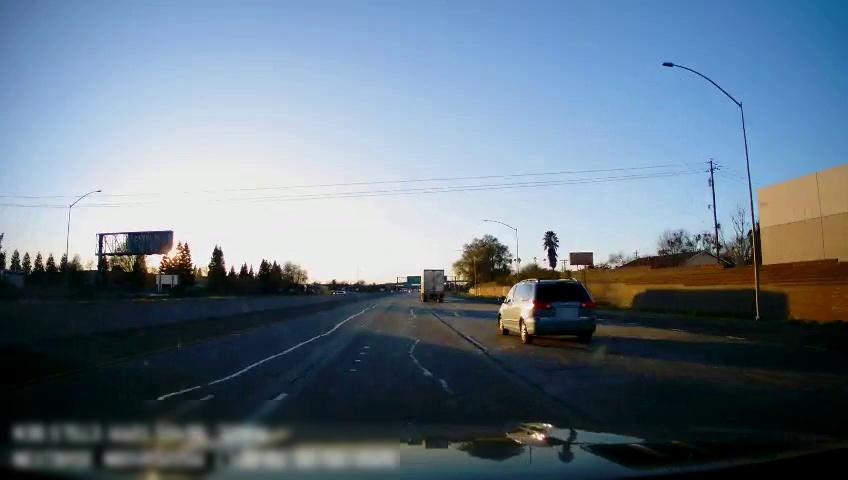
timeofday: Day
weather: Sunny
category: Drivable Space
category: Vehicles | SUV
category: Vehicles | Truck
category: Vehicles | Car
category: Lanes | Alternate Lane
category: Lanes | Current Lane
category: Lanes | Current Lane
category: Lanes | Alternate Lane
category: Traffic | Signs